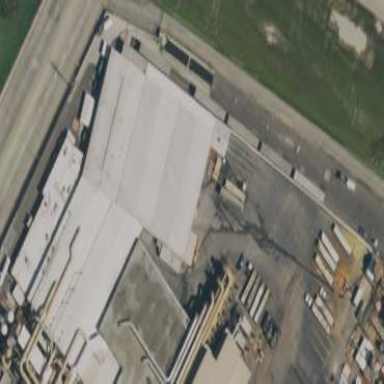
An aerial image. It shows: Industrial building.